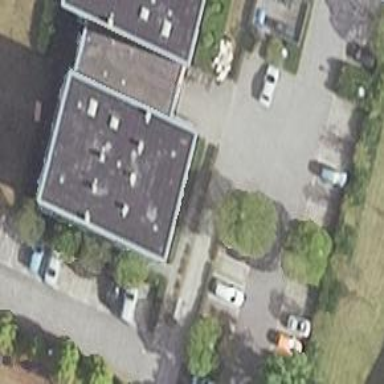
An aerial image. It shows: Concrete driveway.